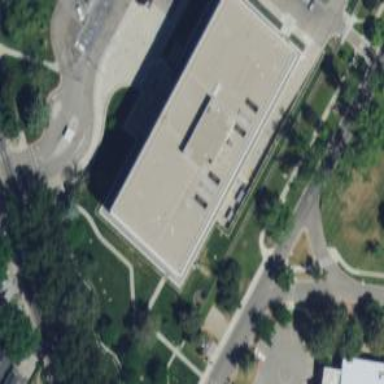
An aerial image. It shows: Government office building.